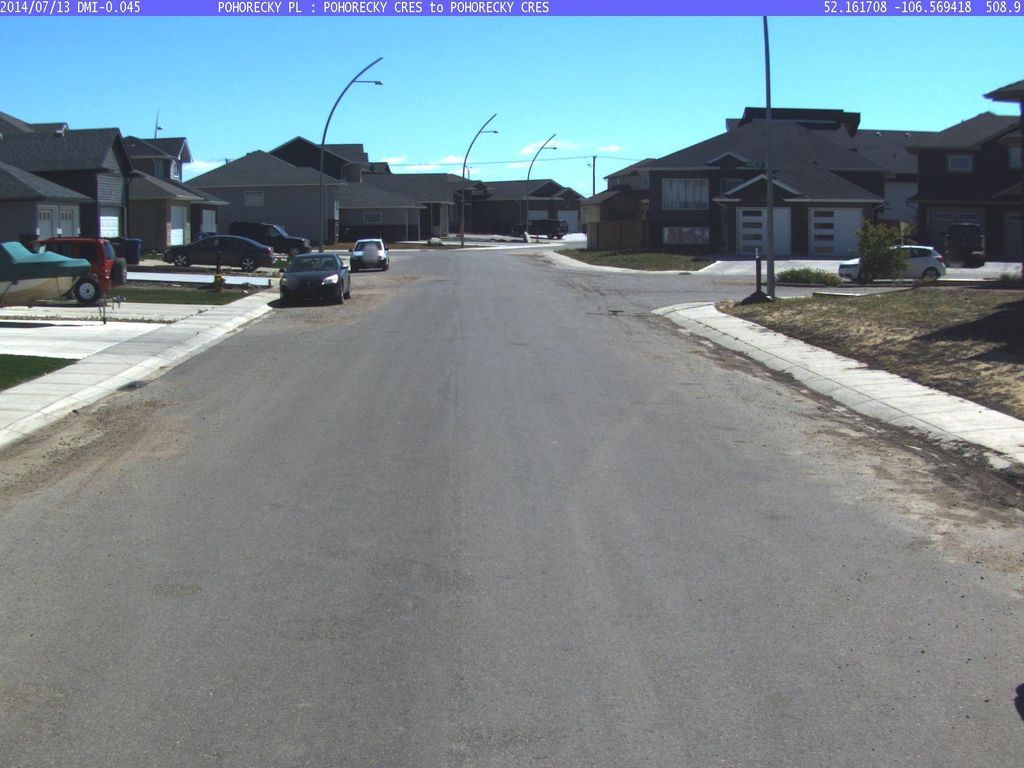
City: saskatoon